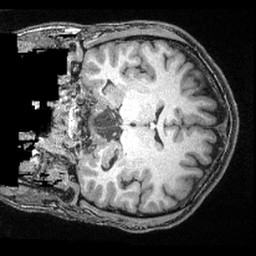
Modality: T1w
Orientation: coronal
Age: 31
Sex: male
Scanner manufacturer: siemens
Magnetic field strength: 3 T
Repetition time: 2.4 s
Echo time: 0.00374 s